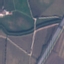
Land use / land cover: Highway